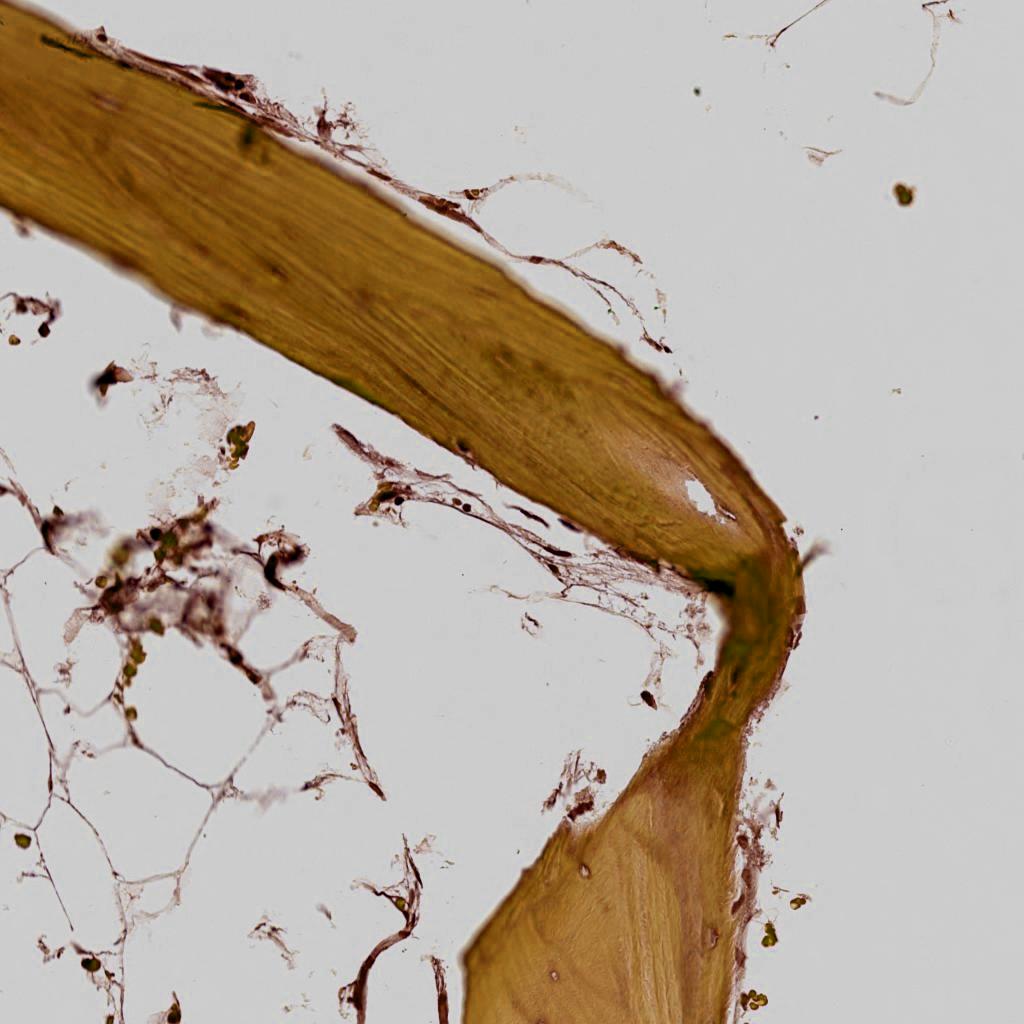
Label: Non-Tumor